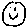
Label: smiley face